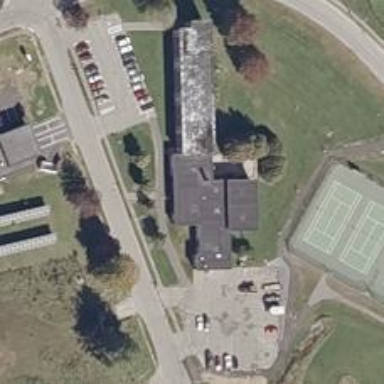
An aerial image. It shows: School.